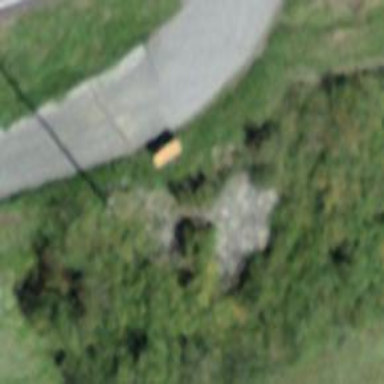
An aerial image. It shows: Brown bench.